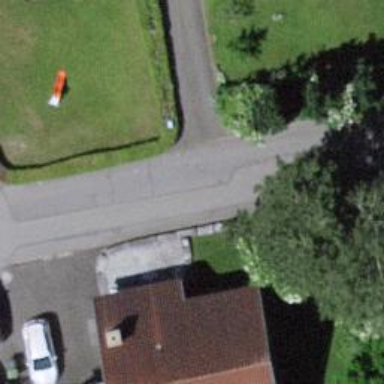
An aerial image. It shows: Hedge acting as barrier.